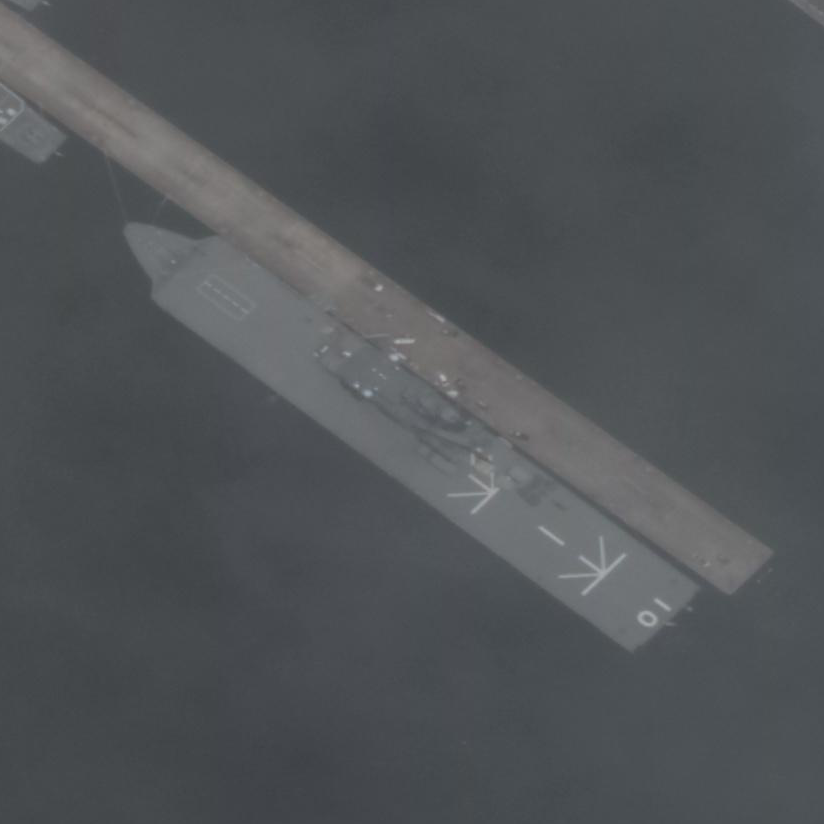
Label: Osumi-class_landing_ship